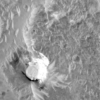
Label: not_dusty